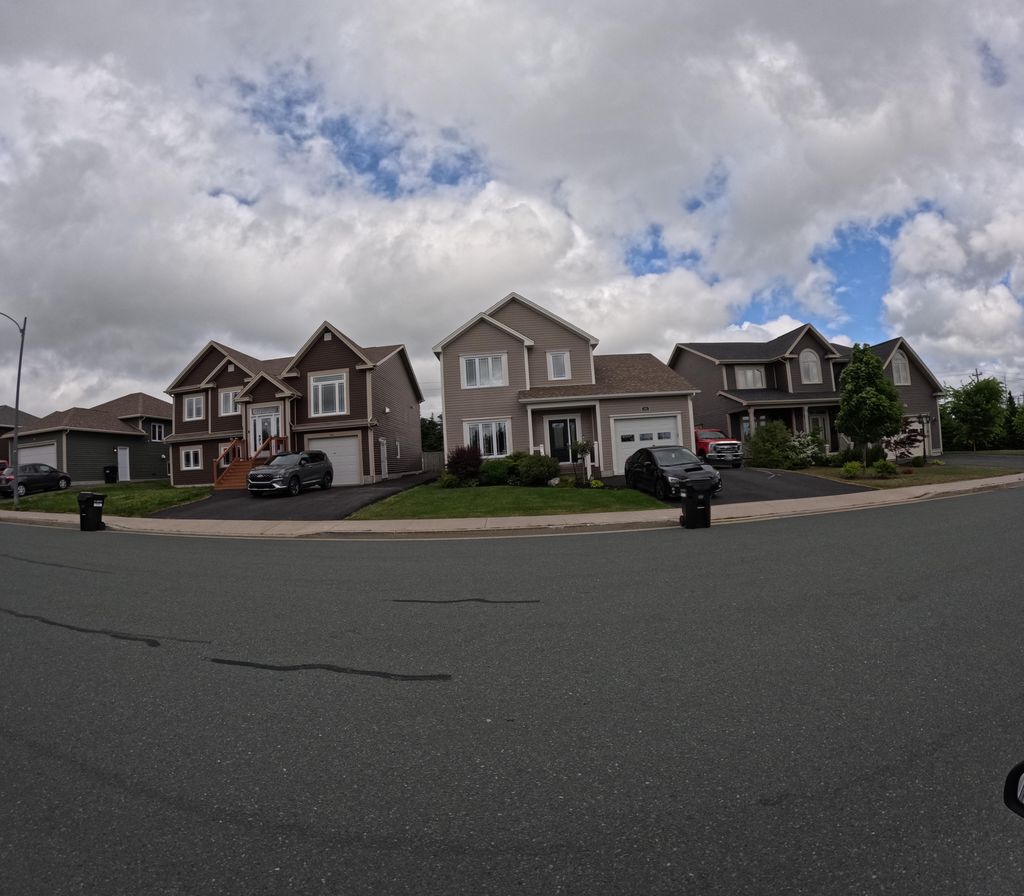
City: st_johns